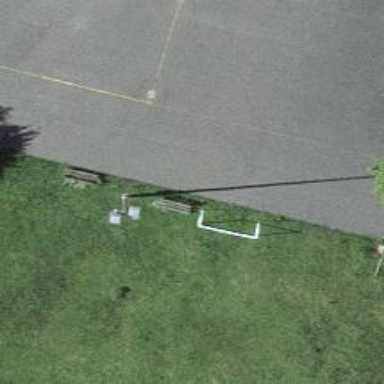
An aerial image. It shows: Bench for seating.